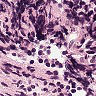
Metastatic tissue present: no